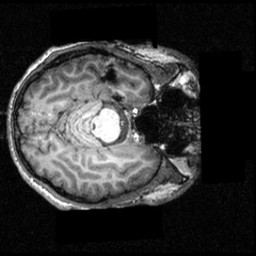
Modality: T1w
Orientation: axial
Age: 21
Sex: male
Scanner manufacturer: siemens
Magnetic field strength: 3.951 T
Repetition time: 1.5 s
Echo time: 0.00335 s